Question: I am creating an application using Python.
I first designed an API, that is working fine.
I am now designing my GUI. The GUI starts a Thread that is used to perform tasks against the API.
Up to now, I used the Observer pattern to handle communication through the different layers.
Basically, communication can be of two types (mainly):
- The GUI asking the Thread (and the API subsequently) to START/STOP
- The API giving information back to the Thread, that propagates to the GUI.
Here is a simple schema of the current architecture I am talking about.
One arrow means "notify", basically.

My concern is that when the application Thread communicates, both the Gui and the API receive the message because they subscribed. Thing is, each message is only meant to be read by one of the two.
What I did to solve that is to send an message together with an ID. Each of the three elements have an id and they know whether the message is for them or now.
But I am not sure if this is the "correct" (understand nicest) way to do it. What if I have more parties in the future ?
I started thinking about some kind of manager handling communication, but It would then have to be at the top of the architecture, and I am not sure how to further organize it :s.
I am not asking for a complete solution, but mainly ideas or best practises by more experienced people ;)
I can keep handling multiple Observer pattern in this simple case.
But I was thinking about porting my code on a server. In this case, I am likely to have way more than one thread for the application, and handling API calls will become quite impossible.
Link to the code I am talking about :
<URL>.
You want to look at notify and update methods.
Thx for any piece of advice !
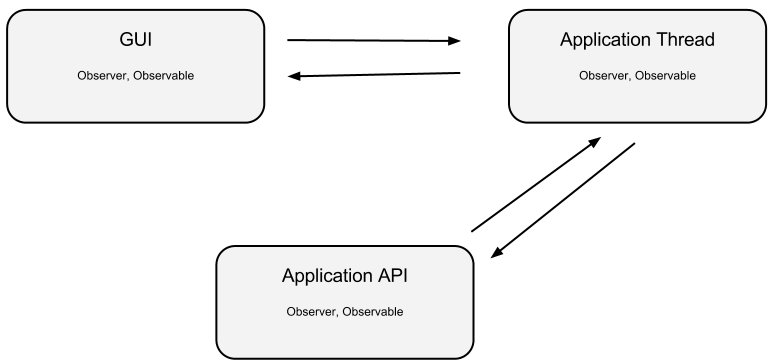
Answer: One of the nice implementation of the observer pattern I've met is the signal/slot system in Qt. Objects have signals, and slots (which are actually methods) can be connected to signals. The connected slots are called when the signals are emitted.
It seems to me that some of your problems may stem from the fact you have single communication canal in each of your objects. This forces you to have some dispatch mechanism in every 'update' method, and makes the code quite complex.
Taking inspiration from Qt, you could have different signals for each kind of message and recipient. The code for signal would look like :
'''
class Signal:
def __init__(self):
self.subs = []
def subscribe(self, s):
self.subs.append(s)
def signal(self, *args, **kwargs):
for s in self.subs:
s(*args, **kwargs)
'''
---
For example, the gui would have a signal 'stop_signal' and the thread a method to handle it :
'''
def handle_gui_stop(self):
self.console_logger.debug("Facemovie is going to stop")
self.my_logger.debug("Facemovie is going to stop")
self.stop_process = True
# ...
'''
Somewhere in the initialization code, we would tie everything together :
'''
gui.stop_signal.subscribe(thread.handle_gui_stop)
'''